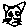
Label: cat